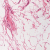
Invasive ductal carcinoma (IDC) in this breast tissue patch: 0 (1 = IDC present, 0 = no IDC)